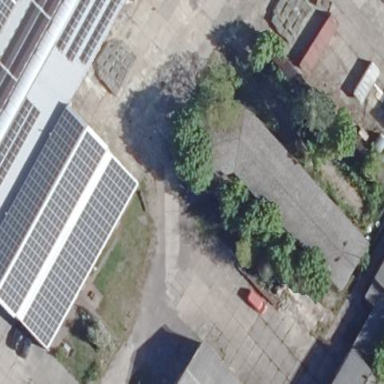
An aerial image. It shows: Industrial building with small solar photovoltaic panel generator providing electricity.